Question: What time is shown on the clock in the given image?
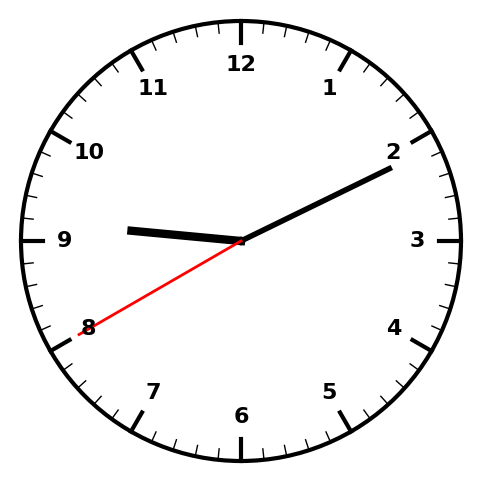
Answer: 09:10:40